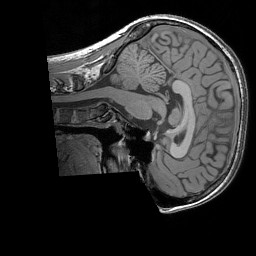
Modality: T1w
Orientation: sagittal
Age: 26
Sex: female
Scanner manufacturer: siemens
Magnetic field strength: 3 T
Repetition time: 1.83 s
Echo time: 0.00303 s